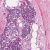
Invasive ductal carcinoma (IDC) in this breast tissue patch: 0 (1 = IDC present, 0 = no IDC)